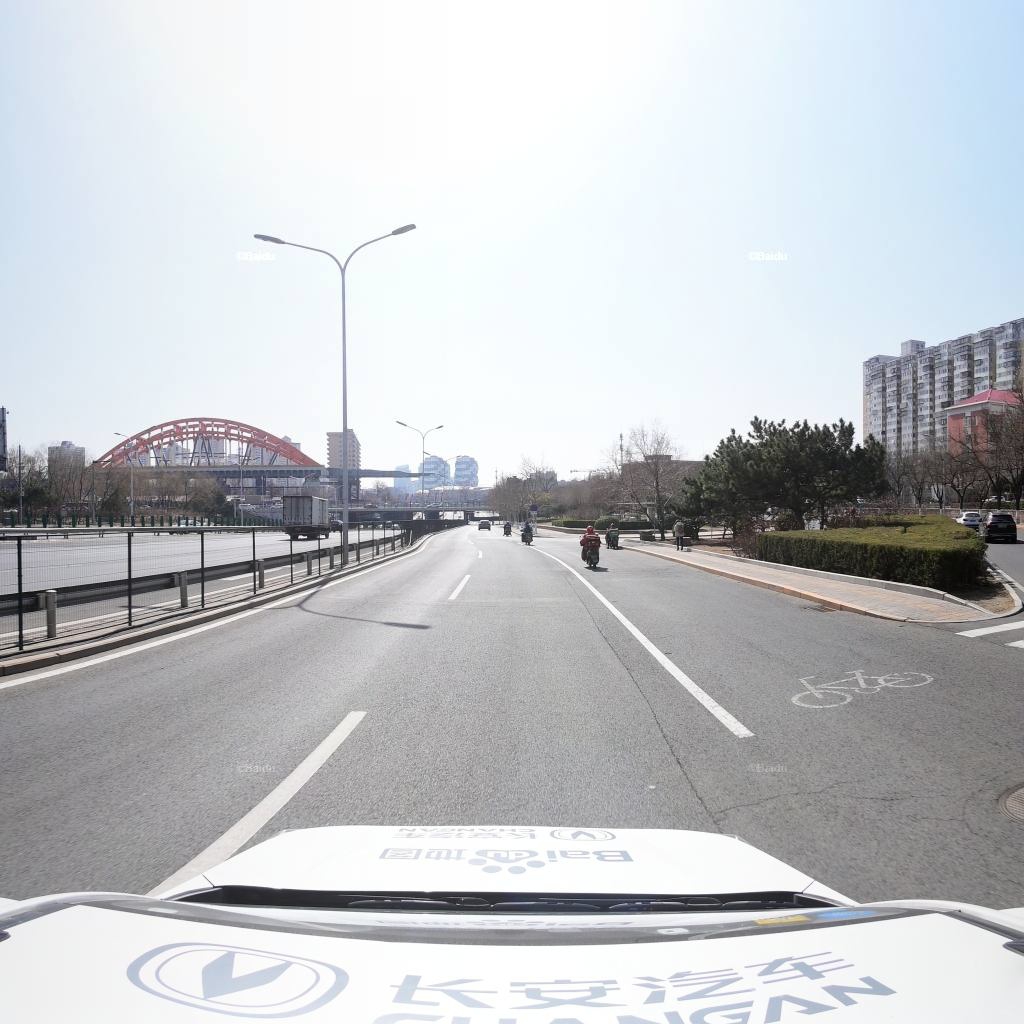
Region: Fengtai
Road damage annotations: longitudinal crack, transverse crack, manhole cover